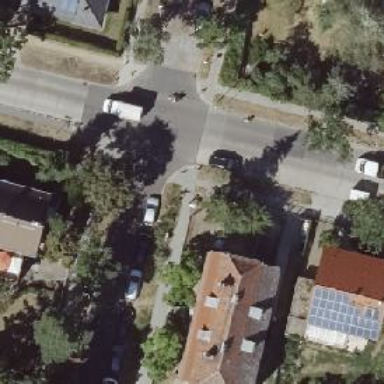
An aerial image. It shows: Residential road with asphalt surface and sidewalks on both sides. Parallel parking is available on the right lane.